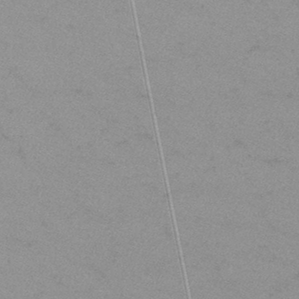
Label: frost